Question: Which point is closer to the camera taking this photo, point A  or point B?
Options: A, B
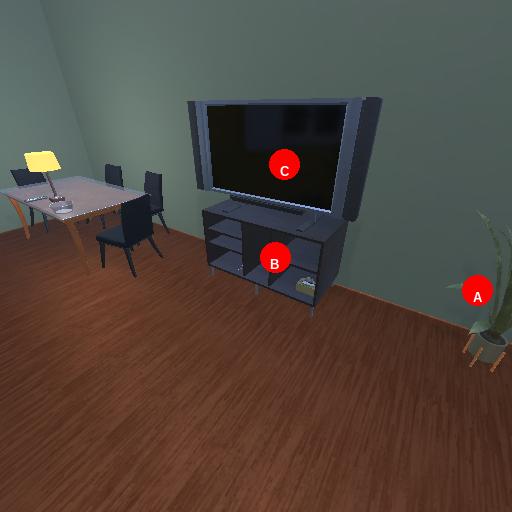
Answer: A